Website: crate-barrel
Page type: customer-info-address
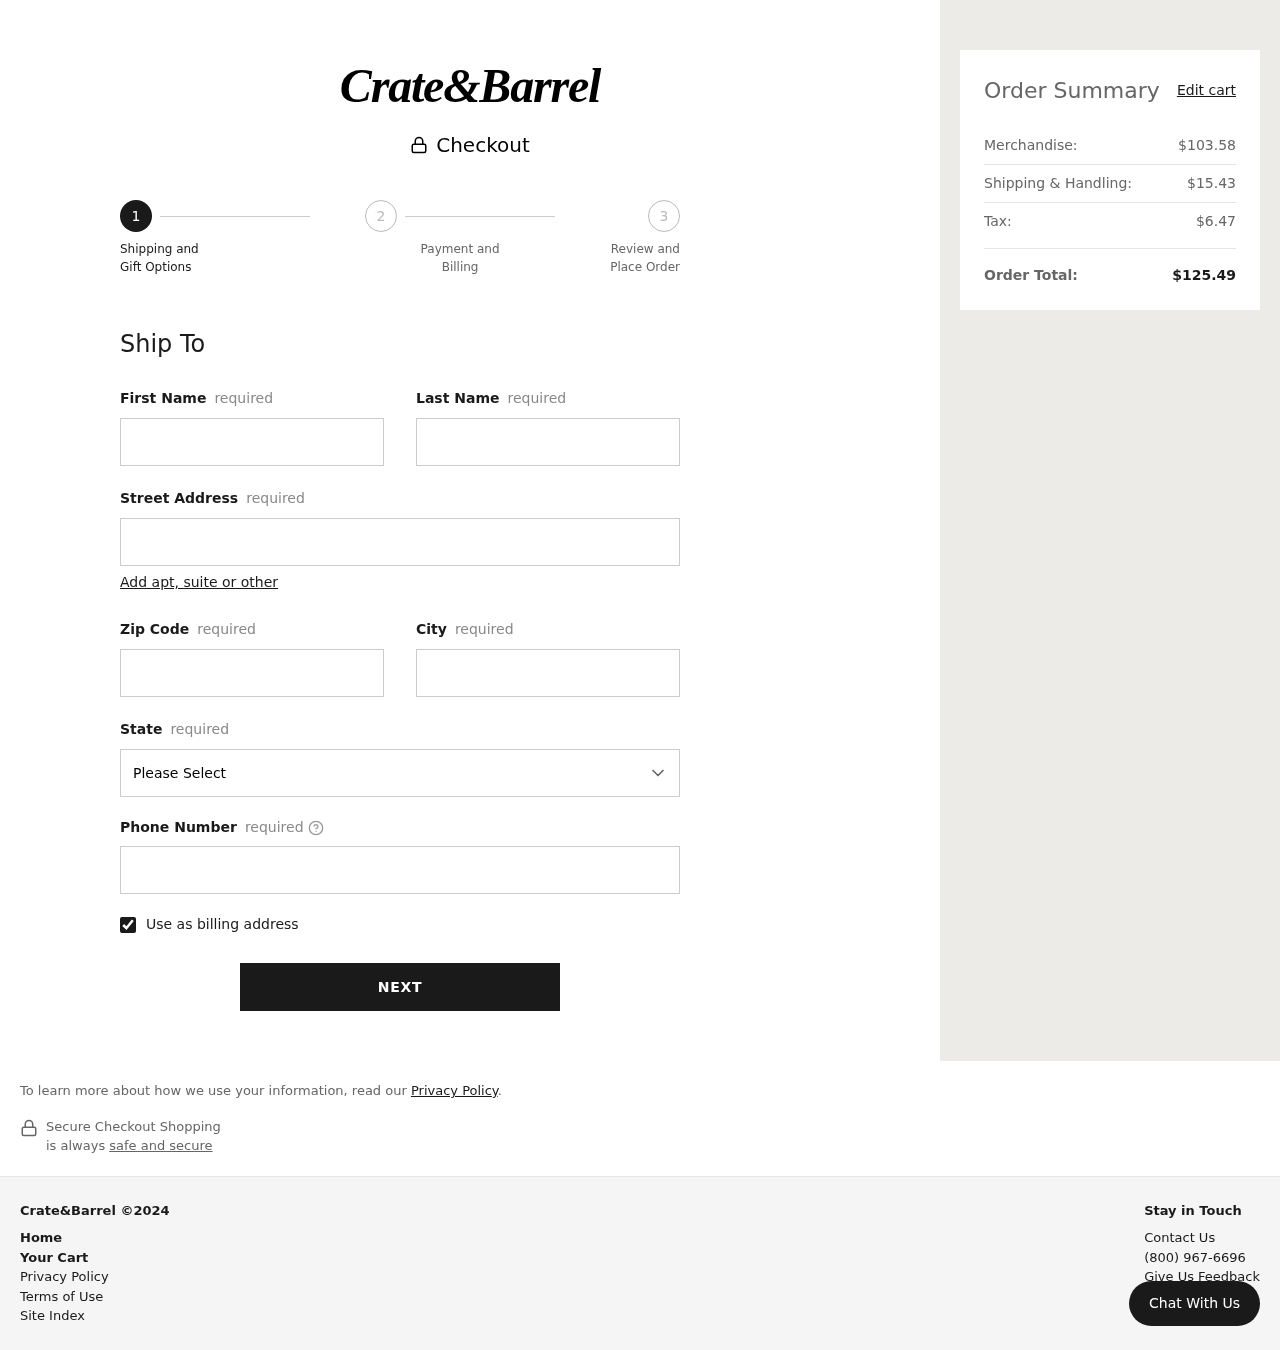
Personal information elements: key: PII_CITY
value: Mosleyville
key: PII_FIRSTNAME
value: Glenda
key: PII_LASTNAME
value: Welch
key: PII_PHONE
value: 3329246623
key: PII_POSTCODE
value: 11943
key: PII_STATE
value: New Mexico
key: PII_STREET
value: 0294 Morgan Fort Apt. 039
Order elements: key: ORDER_SUBTOTAL
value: $103.58
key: ORDER_SHIPPING_COST
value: $15.43
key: ORDER_TAX
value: $6.47
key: ORDER_TOTAL
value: $125.49